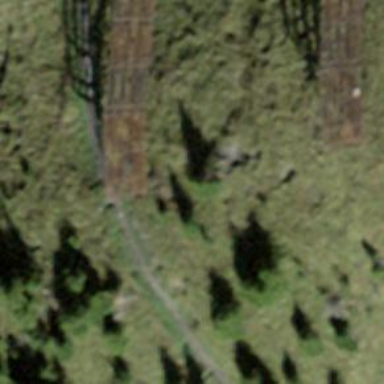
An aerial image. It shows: Snow bridge avalanche protection fence.